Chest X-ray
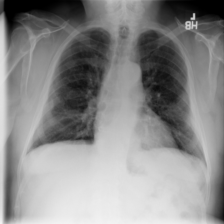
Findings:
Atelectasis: negative
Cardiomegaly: negative
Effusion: negative
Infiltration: negative
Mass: negative
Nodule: negative
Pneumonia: negative
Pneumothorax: negative
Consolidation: negative
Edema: negative
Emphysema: negative
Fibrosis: negative
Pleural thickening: negative
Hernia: negative